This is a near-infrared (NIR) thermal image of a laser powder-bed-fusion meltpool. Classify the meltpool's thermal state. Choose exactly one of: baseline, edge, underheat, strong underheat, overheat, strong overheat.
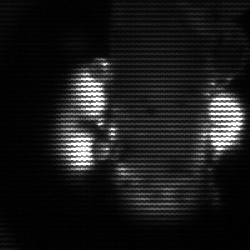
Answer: strong underheat